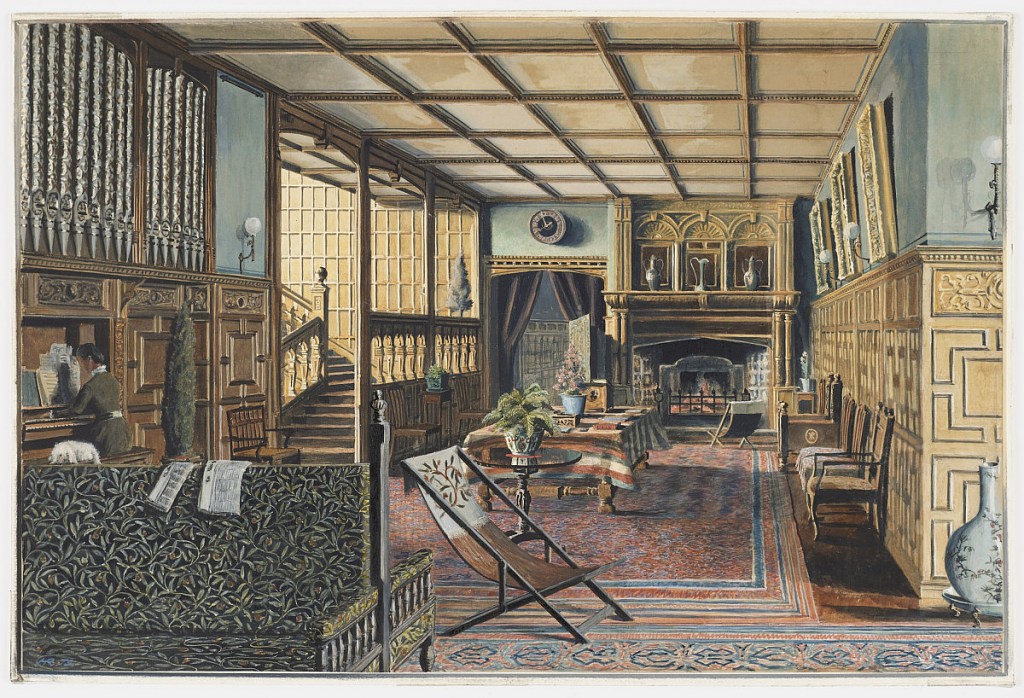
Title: The Interior of Hall Place, Leigh, near Tonbridge, Kent
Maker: Henry Robert Robertson, British, 1839 - 1921
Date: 1879
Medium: Brush and watercolor, gouache, graphite on off-white wove paper
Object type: Drawing
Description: A mixture of styles, typical of the Victorian period, is assembled in this beautifully painted interior of the Oak Parlour at Hall Place. The red and blue Persian carpet, sling chair with a Japanese motif,  two-sided sofa covered in a design after William Morris and Chinese porcelains all come together as furnishings for this neo-Elizabethan room; ferns and flowering plants complete this depiction of Victorian taste. On the left side of the room is a large organ with a figure in the act of playing seated at the keyboard.